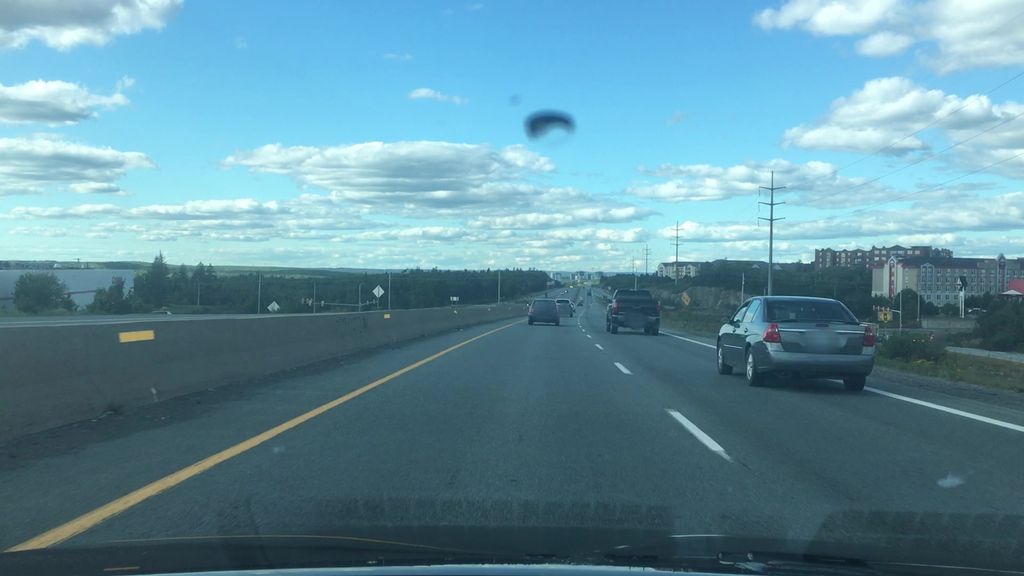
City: halifax